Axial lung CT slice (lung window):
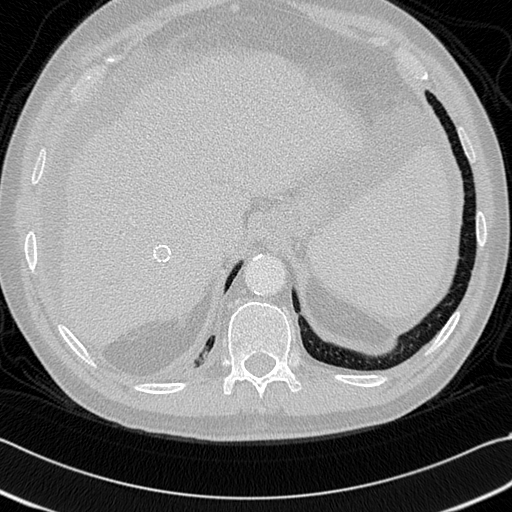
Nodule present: no